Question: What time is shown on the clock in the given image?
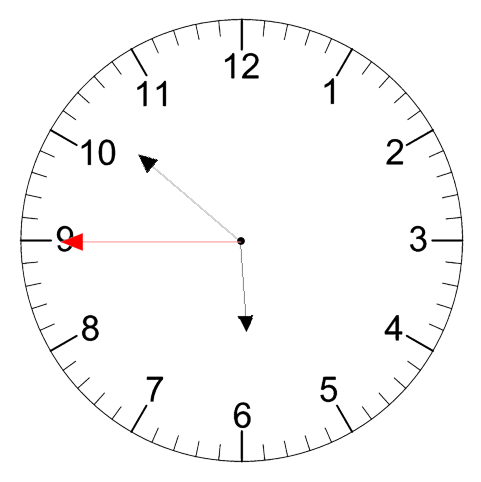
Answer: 05:51:45